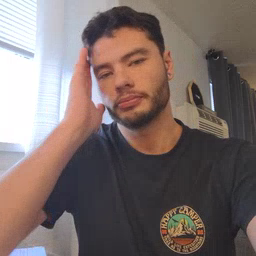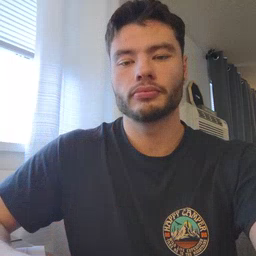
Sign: nap